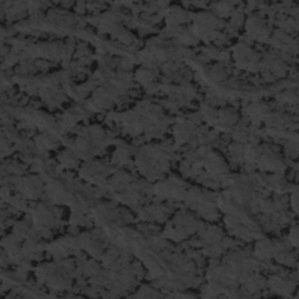
Label: frost